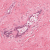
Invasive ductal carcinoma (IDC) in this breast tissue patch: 0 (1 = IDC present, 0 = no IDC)